Question: I need to acquire registry path by it's handle in runtime. For this, I'm using NtQueryObject function. My problem is that NtQueryObject gives me the path in strange format (see image below).

I guess, this is the kind of format you need to use when you are writing drivers, but I want to have this path converted to standard reg path, such as
'''
HKEY_LOCAL_MACHINE\Software\Microsoft\Windows\CurrentVersion\Run".
'''
Currently I'm replacing
'''
\REGISTRY\MACHINE\etc
'''
with
HKEY_LOCAL_MACHINE\etc
but this Wow6432Node key is a problem. I guess it's name will vary across different machines, even 32 bit windows didn't have that key there. So my question is, is there any standard way to do reg path conversion (maybe some win api does it)?
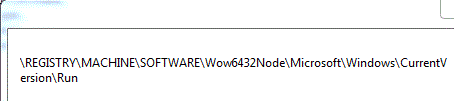
Answer: The Wow6432Node really is part of the registry path to that particular key, although it is hidden from 32-bit processes. If you look in the Software key with Regedit you will find Wow6432Node.
On 64-bit systems HKLM\SOFTWARE\Microsoft\Windows\CurrentVersion\Run and HKLM\SOFTWARE\Wow6432Node\Microsoft\Windows\CurrentVersion\Run exist. Depending on what you are trying to do, you may need to work with both of them or only one.
This describes the registry keys affected by WOW64:
<URL>
You can explicitly access the 32-bit or 64-bit view of the registry as described here:
<URL>